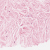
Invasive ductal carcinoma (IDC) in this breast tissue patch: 0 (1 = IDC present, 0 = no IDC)